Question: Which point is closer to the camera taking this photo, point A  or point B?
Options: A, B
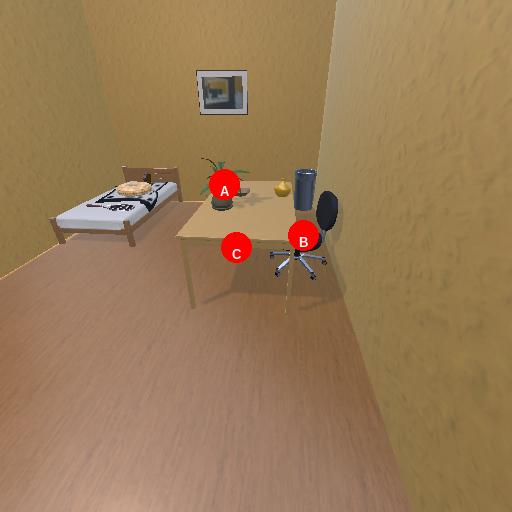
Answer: A